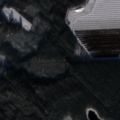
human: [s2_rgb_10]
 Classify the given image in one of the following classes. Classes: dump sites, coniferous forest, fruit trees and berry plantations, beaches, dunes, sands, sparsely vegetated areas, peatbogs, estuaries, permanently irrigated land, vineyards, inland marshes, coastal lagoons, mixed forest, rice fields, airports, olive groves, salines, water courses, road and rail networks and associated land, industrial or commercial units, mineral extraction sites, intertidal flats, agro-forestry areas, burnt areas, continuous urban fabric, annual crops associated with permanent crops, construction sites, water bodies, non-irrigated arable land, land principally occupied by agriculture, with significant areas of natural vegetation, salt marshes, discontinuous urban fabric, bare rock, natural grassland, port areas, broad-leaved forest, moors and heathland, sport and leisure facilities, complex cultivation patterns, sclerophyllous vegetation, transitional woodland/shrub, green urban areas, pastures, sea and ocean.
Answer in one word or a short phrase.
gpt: non-irrigated arable land, coniferous forest, mixed forest, transitional woodland/shrub, peatbogs